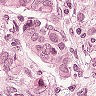
Metastatic tissue present: yes